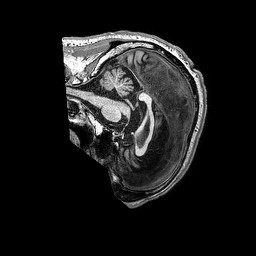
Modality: T1w
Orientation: sagittal
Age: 66
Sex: male
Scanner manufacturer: philips
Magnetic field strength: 3 T
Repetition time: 0.006609 s
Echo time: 0.00296 s